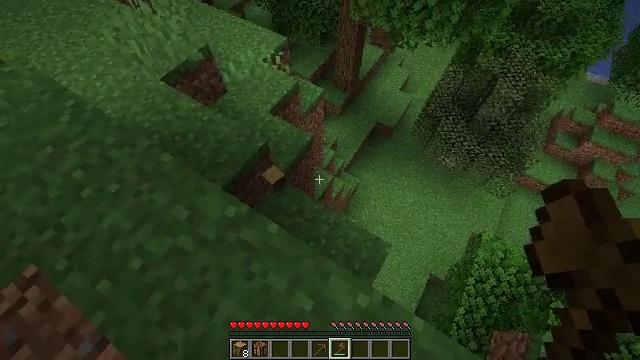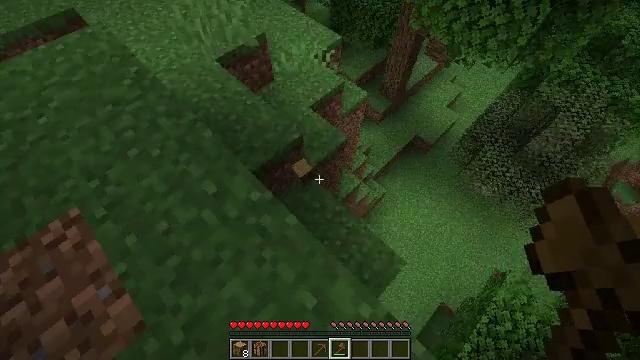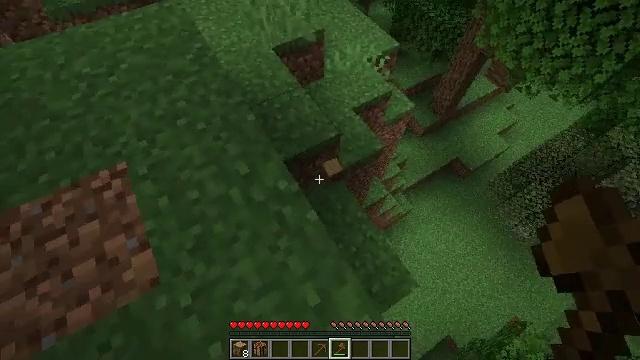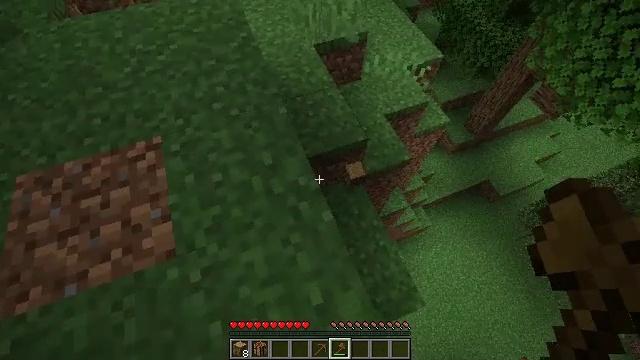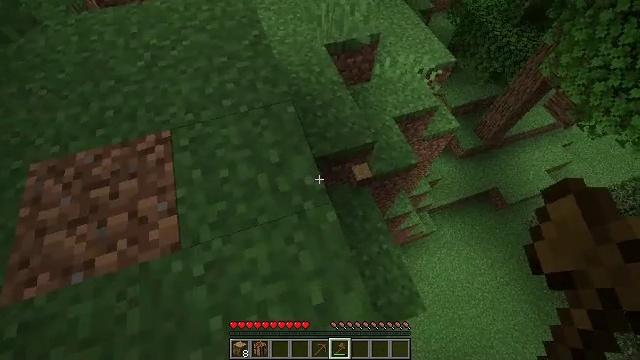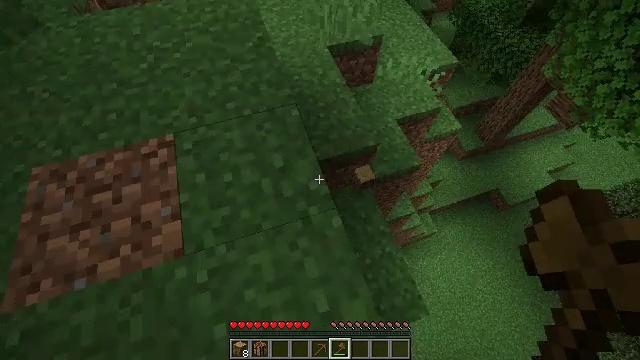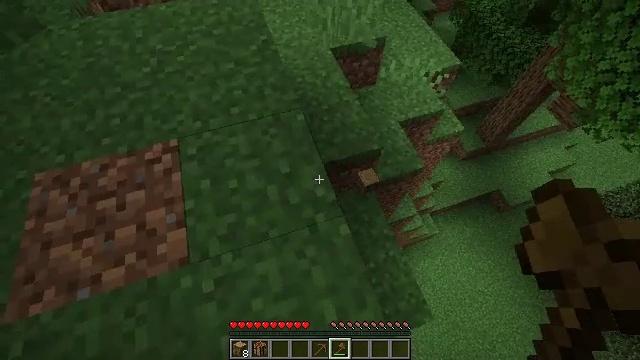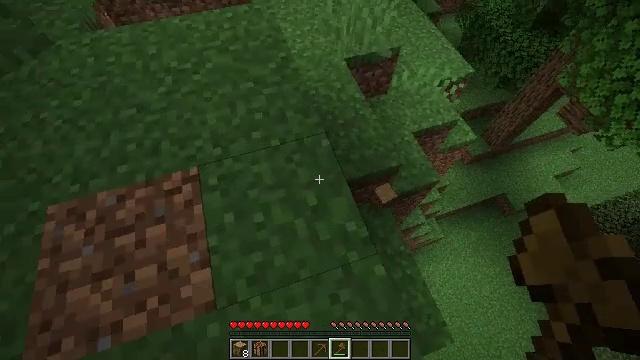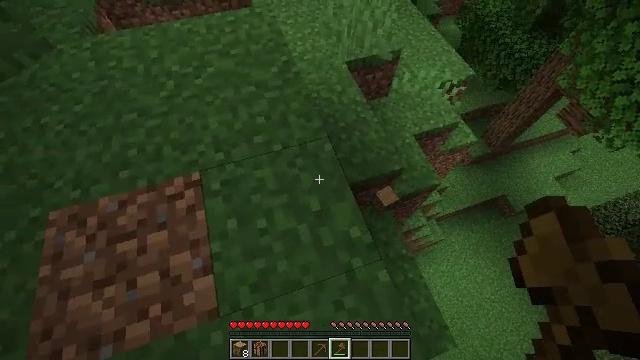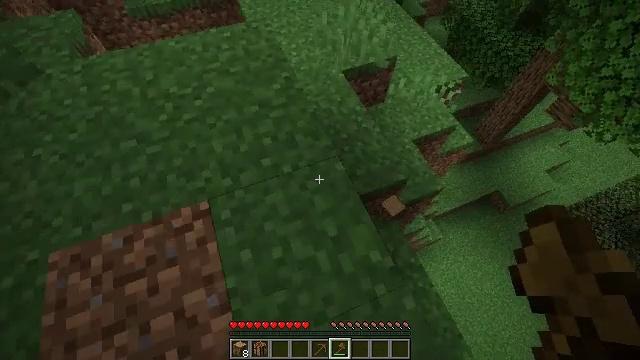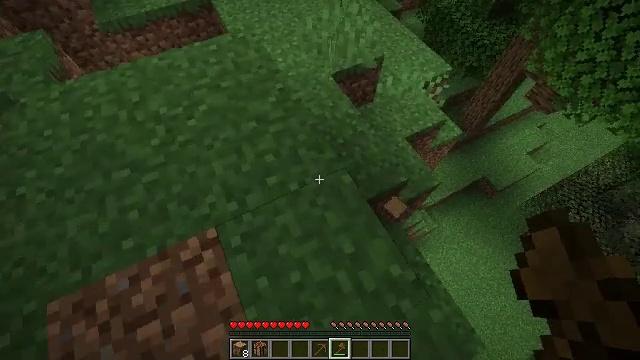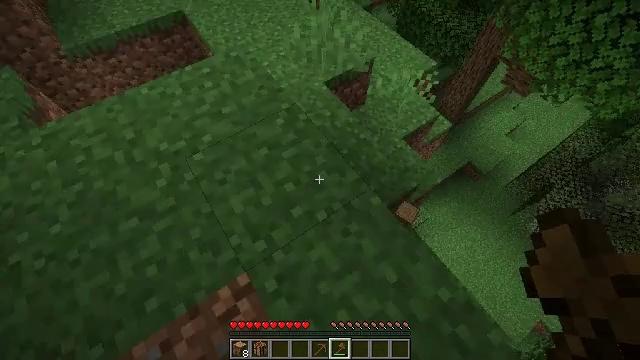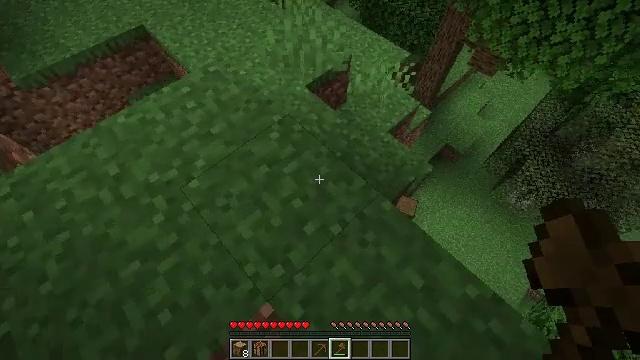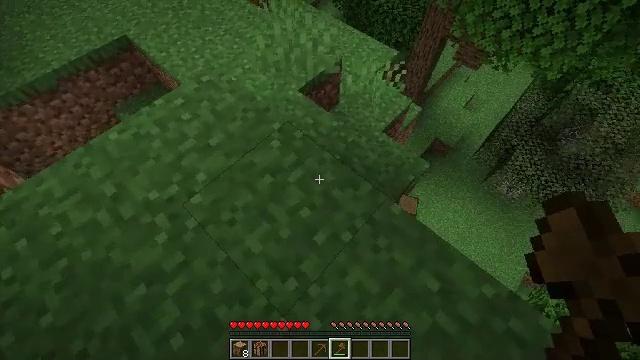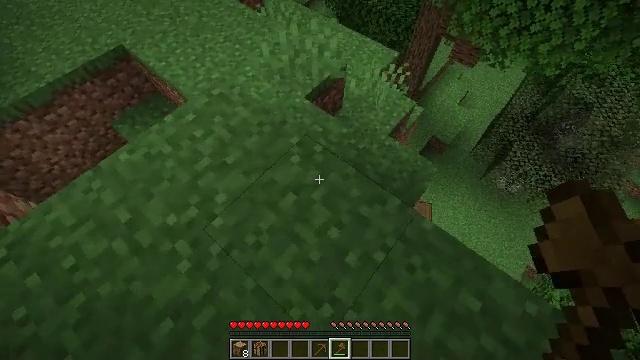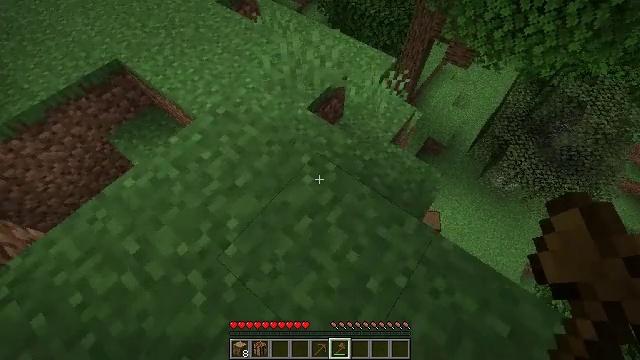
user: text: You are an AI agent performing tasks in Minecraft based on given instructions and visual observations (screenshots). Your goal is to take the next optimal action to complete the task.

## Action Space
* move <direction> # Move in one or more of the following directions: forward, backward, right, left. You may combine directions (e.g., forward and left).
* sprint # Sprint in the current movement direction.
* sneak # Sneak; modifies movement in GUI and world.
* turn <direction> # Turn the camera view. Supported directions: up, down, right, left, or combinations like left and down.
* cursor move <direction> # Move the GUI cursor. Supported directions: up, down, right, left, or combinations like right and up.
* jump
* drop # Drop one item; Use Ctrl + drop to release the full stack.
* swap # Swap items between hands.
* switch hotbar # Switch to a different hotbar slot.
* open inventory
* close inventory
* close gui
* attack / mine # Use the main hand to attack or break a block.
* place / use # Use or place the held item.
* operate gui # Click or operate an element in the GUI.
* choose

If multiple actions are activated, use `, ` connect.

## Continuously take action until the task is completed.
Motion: motion action
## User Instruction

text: Collect the lily of the valley from the ground.
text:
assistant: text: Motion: turn left
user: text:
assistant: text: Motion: turn left
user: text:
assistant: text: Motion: turn left
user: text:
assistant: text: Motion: turn left
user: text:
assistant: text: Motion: move forward and move left
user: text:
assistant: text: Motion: move forward and move left
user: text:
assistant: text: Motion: move forward and move left
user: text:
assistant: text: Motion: move forward and move left
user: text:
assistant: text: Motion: move forward and move left, turn right
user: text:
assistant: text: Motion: move forward and move left, turn right
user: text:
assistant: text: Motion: move forward and move left, turn right
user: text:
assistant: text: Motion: move forward and move left, turn right
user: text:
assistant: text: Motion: move forward and move left, turn right
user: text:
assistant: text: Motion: move forward and move left, turn right
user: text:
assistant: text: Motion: move forward and move left, turn right
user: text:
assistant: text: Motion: move forward and move left, turn right
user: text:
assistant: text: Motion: move forward and move left, turn right
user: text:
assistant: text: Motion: move forward and move left, turn right
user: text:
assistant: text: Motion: move forward and move left, turn right
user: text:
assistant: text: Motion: move forward and move left, turn right and down
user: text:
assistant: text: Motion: move forward and move left, turn right and down
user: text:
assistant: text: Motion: move forward and move left, turn right and down
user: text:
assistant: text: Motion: move forward and move left, turn right and down
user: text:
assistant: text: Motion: move forward and move left, turn right
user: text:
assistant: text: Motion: move forward and move left, turn right
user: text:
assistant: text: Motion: move forward and move left, turn right
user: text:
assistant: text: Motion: move forward, turn right
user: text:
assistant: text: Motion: turn right and up
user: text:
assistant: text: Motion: turn right and up
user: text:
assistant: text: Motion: turn right and up